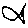
Label: fish